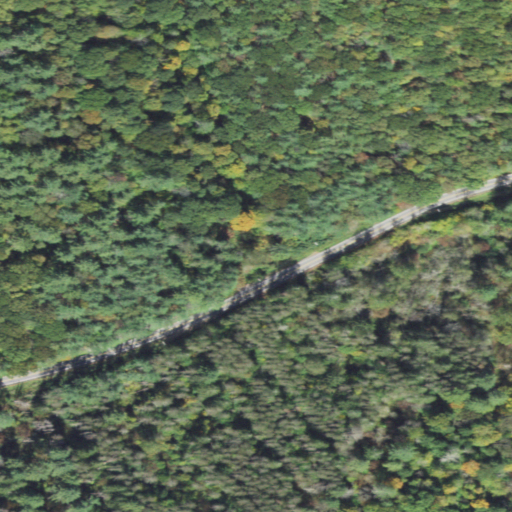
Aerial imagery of valley in Pennsylvania named Bunnell Hollow containing mixed forest, deciduous forest, open development, and evergreen forest